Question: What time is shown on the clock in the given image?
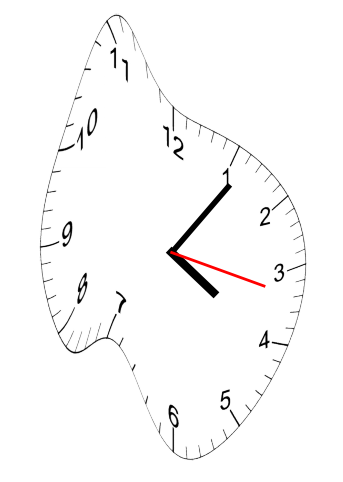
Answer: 04:06:17